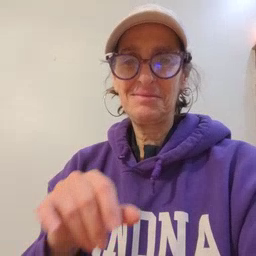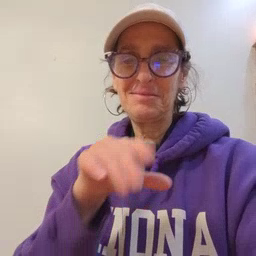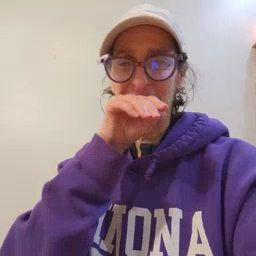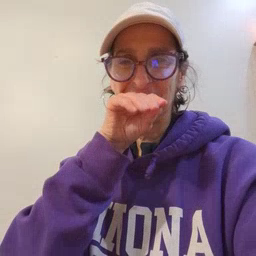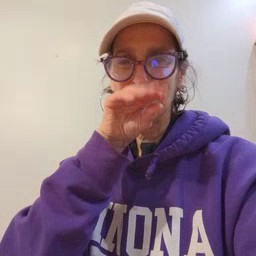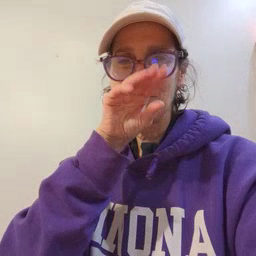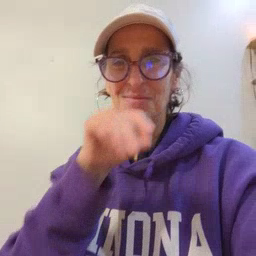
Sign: goose